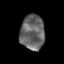
Tissue: skin
Cell type: Epithelial cells
Senescence score: 0.2754
Nuclear area (px): 833
Mean DAPI intensity: 101.667